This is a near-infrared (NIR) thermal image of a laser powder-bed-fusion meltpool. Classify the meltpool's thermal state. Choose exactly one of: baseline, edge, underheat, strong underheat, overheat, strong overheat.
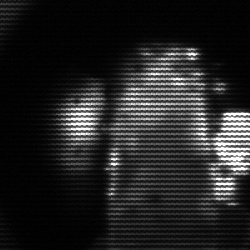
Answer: strong underheat